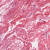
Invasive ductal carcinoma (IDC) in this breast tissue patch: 0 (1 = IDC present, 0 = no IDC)